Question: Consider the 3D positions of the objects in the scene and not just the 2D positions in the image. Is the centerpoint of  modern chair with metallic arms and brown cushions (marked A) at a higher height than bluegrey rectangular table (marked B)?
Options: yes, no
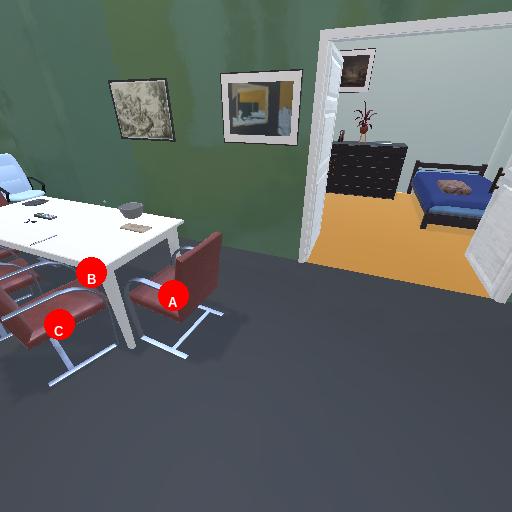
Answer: yes